Field crop: maize
Growth stage: 1
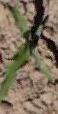
Species: maize